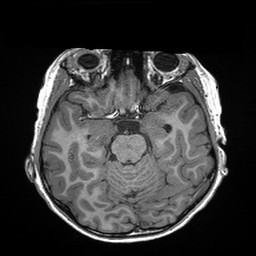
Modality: T1w
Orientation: coronal
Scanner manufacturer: siemens
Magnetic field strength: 3 T
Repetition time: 2.3 s
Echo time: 0.00298 s